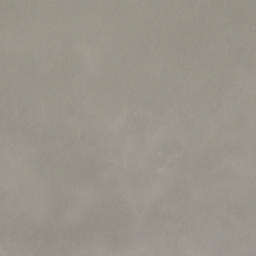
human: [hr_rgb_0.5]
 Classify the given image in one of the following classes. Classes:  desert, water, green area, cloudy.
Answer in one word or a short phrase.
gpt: cloudy